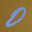
Label: 0